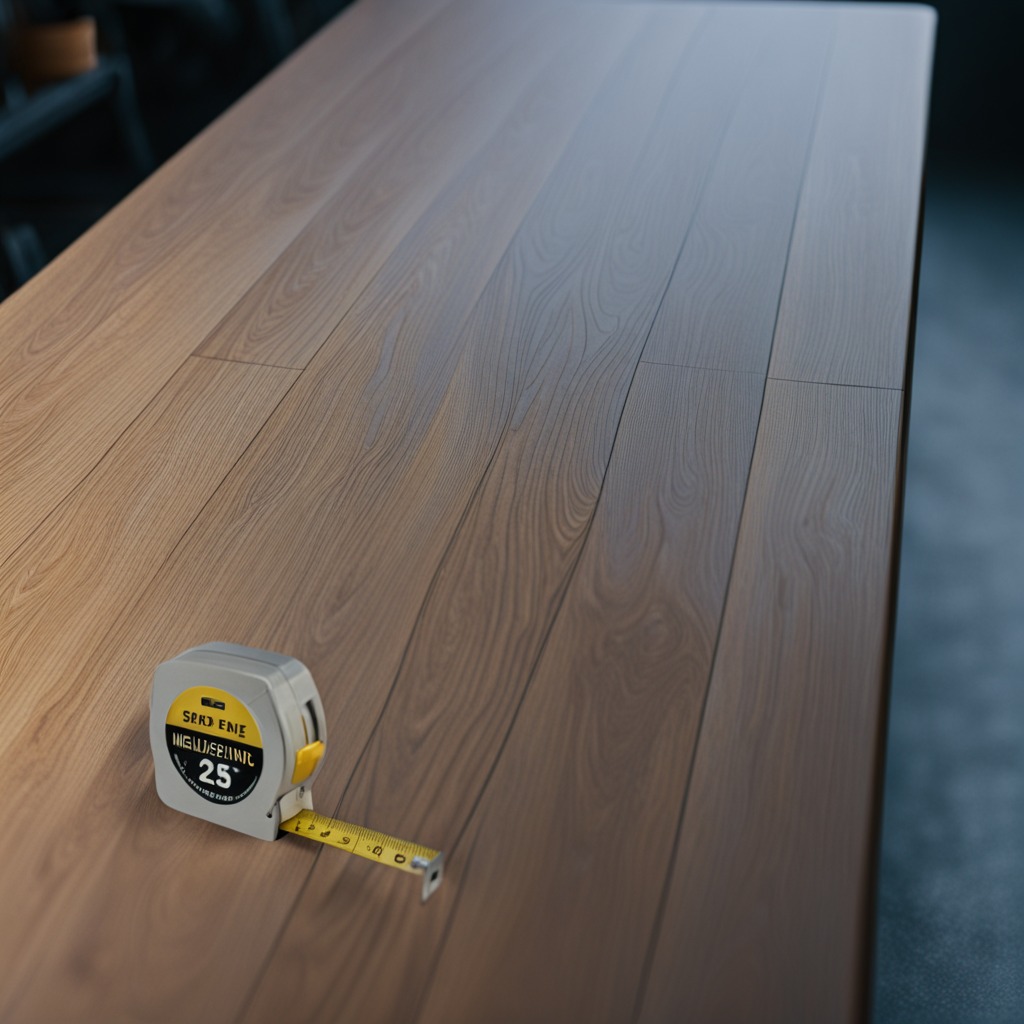
A measuring tape is lying on a old table with faint burn marks in a small garage at twilight.